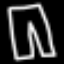
Label: pants